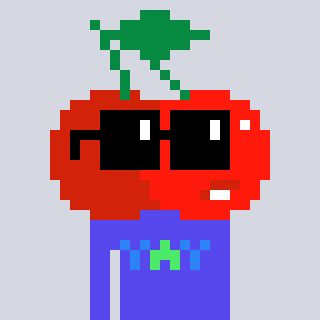
a pixel art character with square black sunglasses, a cherry-shaped head and a computerblue-colored body on a cool background